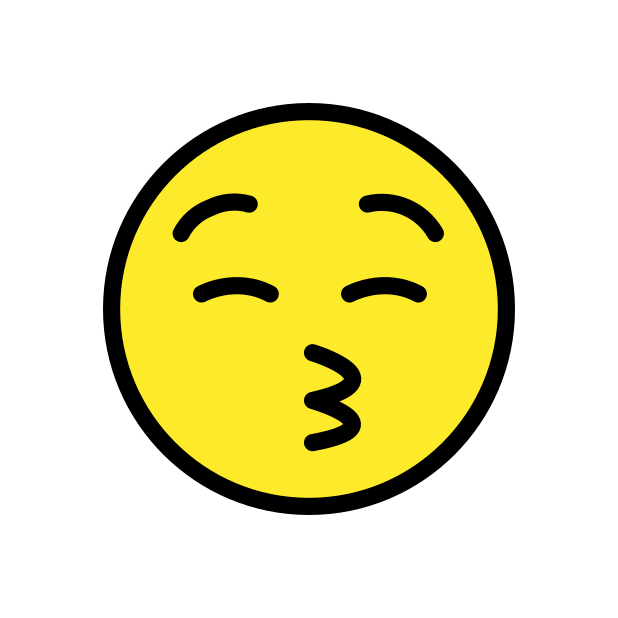
kissing face with closed eyes